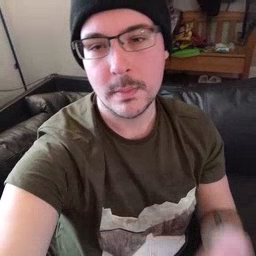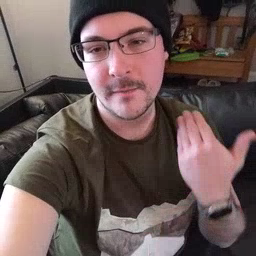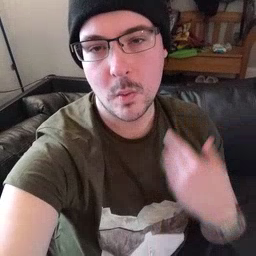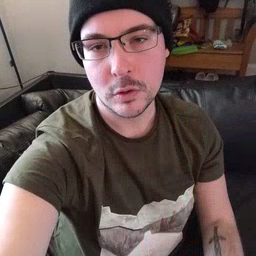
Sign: before